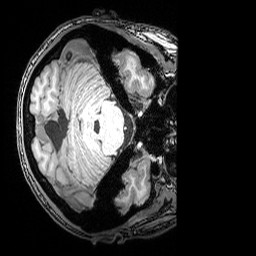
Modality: T1w
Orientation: axial
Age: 27
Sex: male
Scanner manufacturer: siemens
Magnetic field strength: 3 T
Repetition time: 2.53 s
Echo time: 0.00388 s